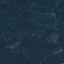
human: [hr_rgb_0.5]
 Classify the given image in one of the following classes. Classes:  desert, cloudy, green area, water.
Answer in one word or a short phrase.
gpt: green area